Question: I am using the matlab's 'int8' function to convert a double to integer. However when my program runs for large number of values, it gives somewhat poor performance. For around 14 million executions this function cost approximately 3 minutes, and is by far the heaviest section of my program.
I was wondering if there is a way to avoid this.
I will try some mathematical manipulations, and will update the question with other trials.
Here is the code fragment:
'''
pixel_value = int8(pixel_value) + 1;
'''

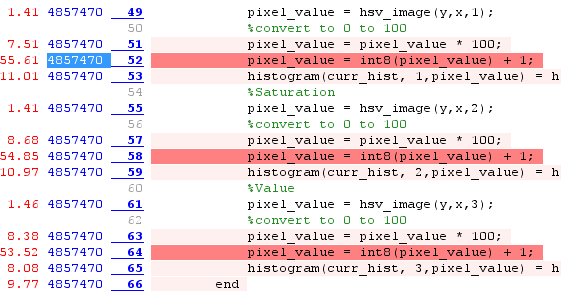
Answer: Since you are just using 'pixel_value' as an index into 'histogram', you can use 'floor' instead of 'int8' to truncate the decimal component in the same manner.
In your example you indicate positive values, but if you expect negative vales, then you can use 'fix'.
But this doesn't seem faster... hmm.